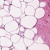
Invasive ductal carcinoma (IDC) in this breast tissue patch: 0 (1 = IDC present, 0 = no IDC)